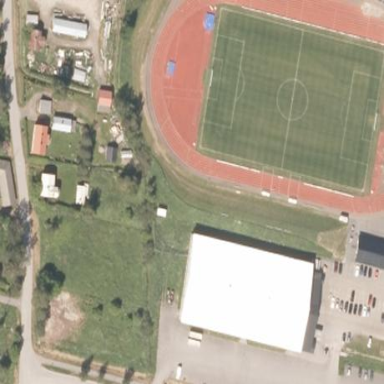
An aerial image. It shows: Soccer pitch designated for leisure and sports activities.